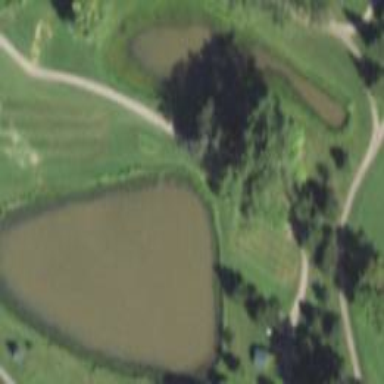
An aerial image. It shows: Water hazard on golf course. The hazard is natural water feature.